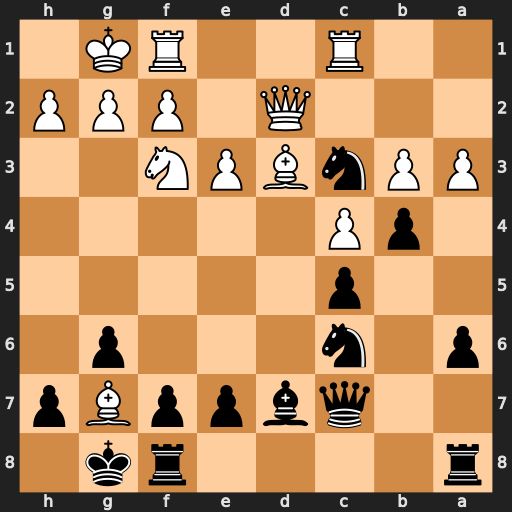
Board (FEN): r4rk1/2qbppBp/p1n3p1/2p5/1pP5/PPnBPN2/3Q1PPP/2R2RK1
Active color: b
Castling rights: -
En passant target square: -
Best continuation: Kxg7 axb4 cxb4